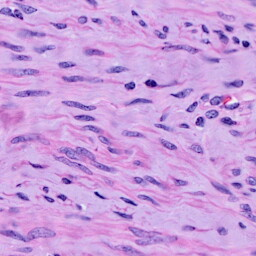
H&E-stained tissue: Cervix